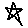
Label: star